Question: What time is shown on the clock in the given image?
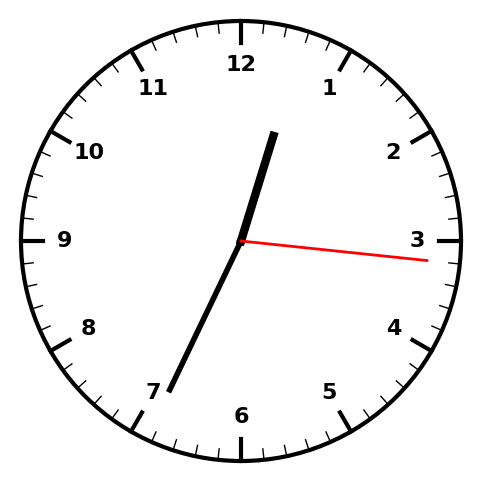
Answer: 12:34:16